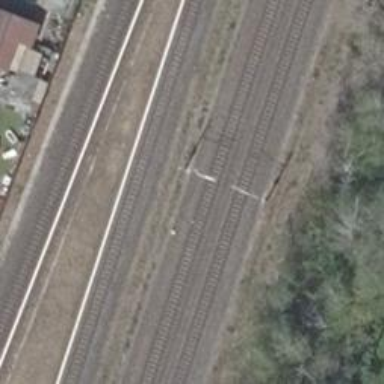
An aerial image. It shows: Milestone along the railway track with catenary mast.